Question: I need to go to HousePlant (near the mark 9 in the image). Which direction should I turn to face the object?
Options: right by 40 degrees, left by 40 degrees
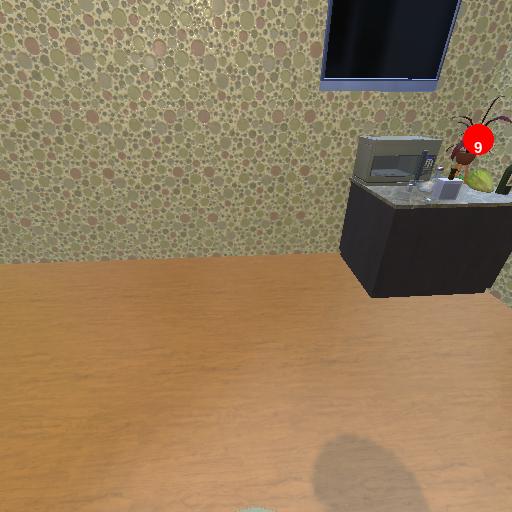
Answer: right by 40 degrees